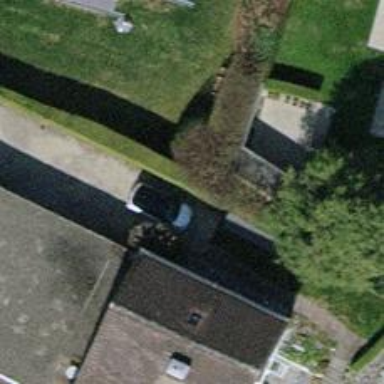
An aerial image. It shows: Hedge barrier.